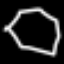
Label: octagon